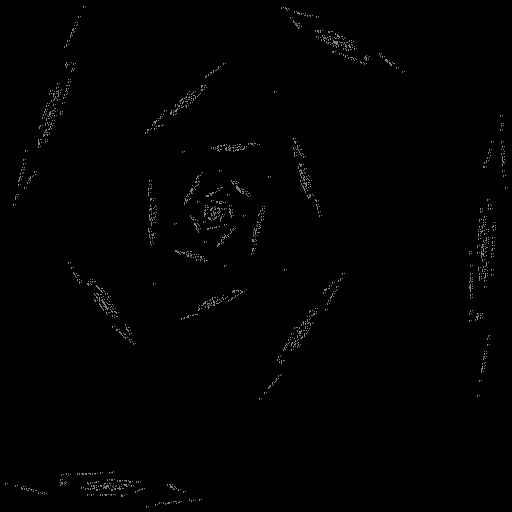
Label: rose